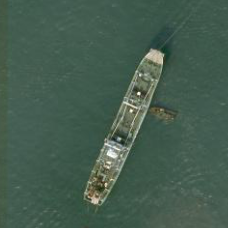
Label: civil